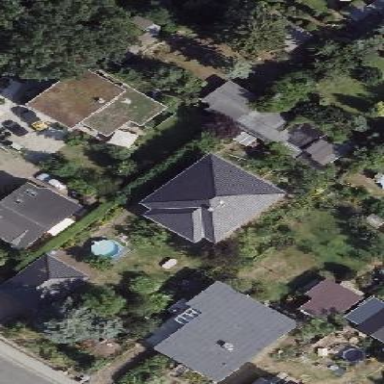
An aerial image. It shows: House with hipped roof.